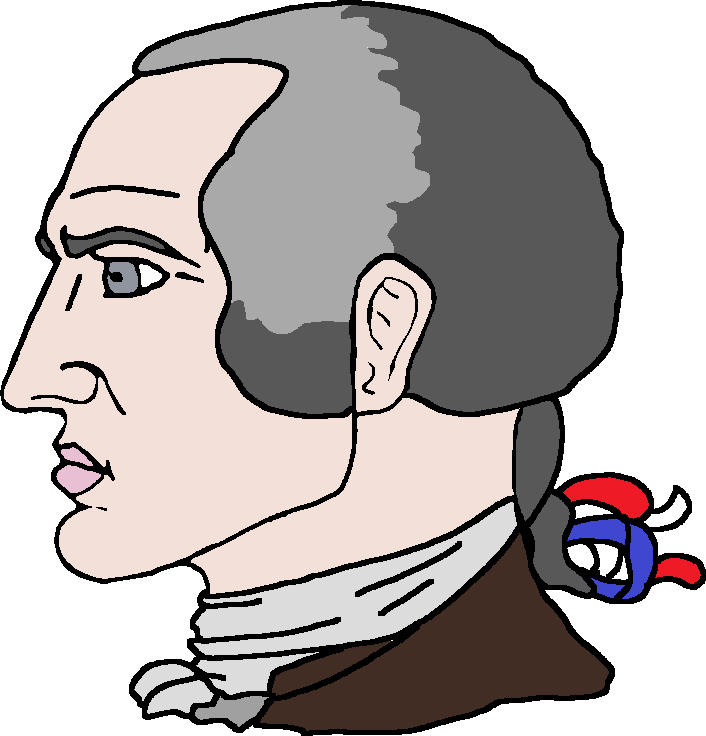
Label: 4_Yes_Chad